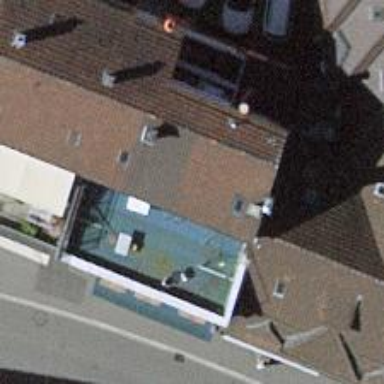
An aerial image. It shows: Restaurant.